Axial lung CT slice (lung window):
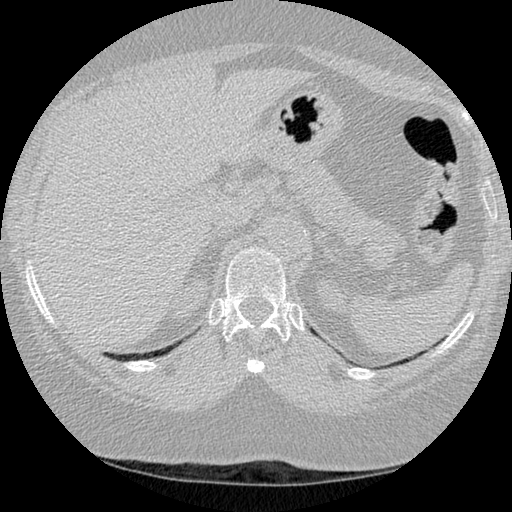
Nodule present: no